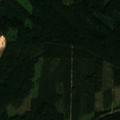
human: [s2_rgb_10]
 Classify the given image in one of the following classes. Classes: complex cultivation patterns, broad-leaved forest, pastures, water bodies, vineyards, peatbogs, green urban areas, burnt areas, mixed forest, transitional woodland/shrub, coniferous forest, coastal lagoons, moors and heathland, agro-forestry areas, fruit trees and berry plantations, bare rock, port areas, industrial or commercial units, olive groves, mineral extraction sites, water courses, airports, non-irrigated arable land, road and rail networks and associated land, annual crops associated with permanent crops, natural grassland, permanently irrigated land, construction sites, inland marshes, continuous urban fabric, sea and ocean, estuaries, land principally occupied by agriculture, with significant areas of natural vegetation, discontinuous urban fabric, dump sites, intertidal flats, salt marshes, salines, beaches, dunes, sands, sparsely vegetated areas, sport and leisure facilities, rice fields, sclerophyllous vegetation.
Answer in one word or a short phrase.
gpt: road and rail networks and associated land, coniferous forest, transitional woodland/shrub